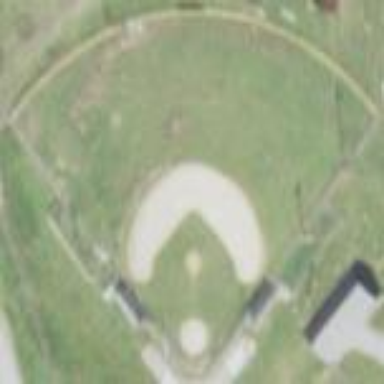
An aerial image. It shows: Baseball pitch for leisure land activities.